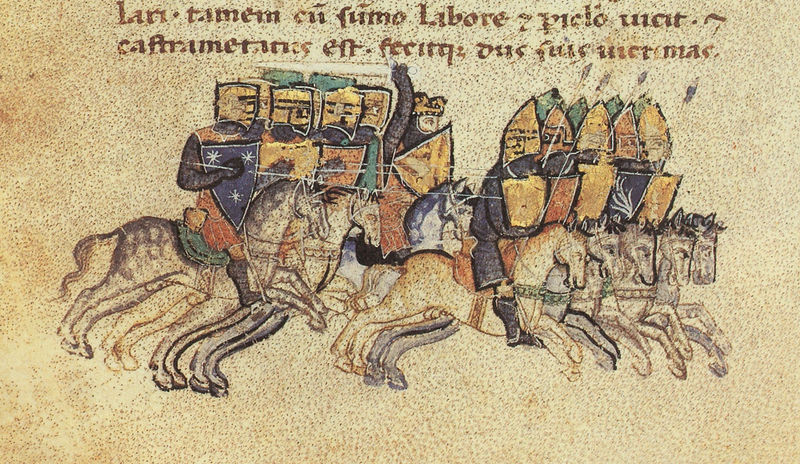
Titel: Alexanderroman
Institution: Leipzig, Stadtbibliothek
Schlagwörter: blau, kampf, kämpfer, mann, männer, malerei, bild, krone, pferd, pferde, reiter, mähne, reiten, sattel, schweif, sprung, schrift, farbe, schlacht, könig, soldaten, schild, buch, kloster, illustration, schwert, text, waffen, beschriftung, helm, ritter, rüstung, schimmel, pergament, wappen, helme, ross, springen, leder, mittelalter, herzog, kreuzzug, lanzen, speer, speere, rösser, aufzug, pfeile, acht, schwerz, gefecht, spee, latein, schilde, rüstungen, apfelschimmel, buchmalerei, spieß, alexander, schlachtreihe, tapfer, schiild, alexanderroman, pwappen, kreuzüge, sptzhelm, ritterei